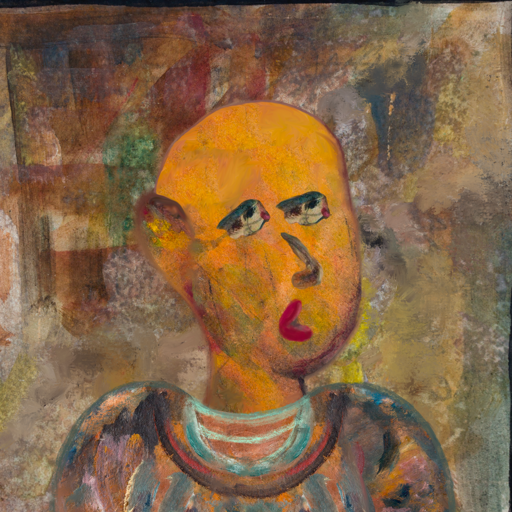
Background: Mosgoul, Head And Neck Side: Gypsy_Mother, Face Side: Pipe, Bust: Boggyland, Hair Side: Blank, Head Accessory: Blank, Second Necklace: Blank, Necklace: Blank, Baby: Blank